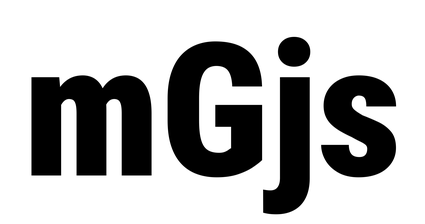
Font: Roboto_Condensed_Black